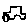
Label: car